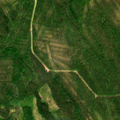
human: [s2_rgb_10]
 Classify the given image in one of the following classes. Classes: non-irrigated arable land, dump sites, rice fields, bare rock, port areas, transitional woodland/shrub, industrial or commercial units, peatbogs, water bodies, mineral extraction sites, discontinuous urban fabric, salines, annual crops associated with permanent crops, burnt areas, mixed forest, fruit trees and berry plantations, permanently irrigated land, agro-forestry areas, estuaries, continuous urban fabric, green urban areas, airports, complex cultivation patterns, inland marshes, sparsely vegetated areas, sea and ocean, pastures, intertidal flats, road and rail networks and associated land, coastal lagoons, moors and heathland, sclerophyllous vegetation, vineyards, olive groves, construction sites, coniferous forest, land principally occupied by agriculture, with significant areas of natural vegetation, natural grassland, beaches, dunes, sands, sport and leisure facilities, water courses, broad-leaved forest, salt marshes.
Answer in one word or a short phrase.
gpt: coniferous forest